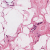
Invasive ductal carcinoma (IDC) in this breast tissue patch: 0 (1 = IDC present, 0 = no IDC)